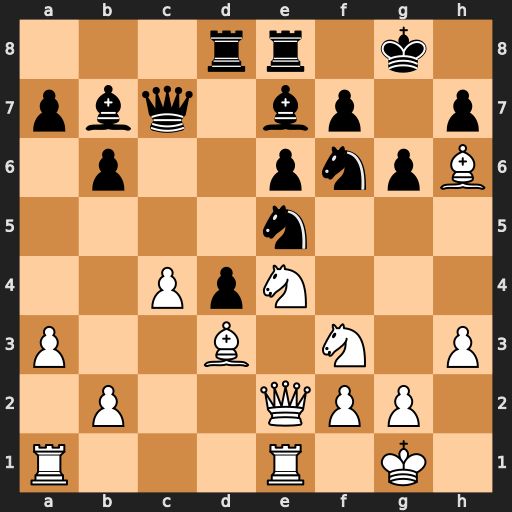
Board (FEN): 3rr1k1/pbq1bp1p/1p2pnpB/4n3/2PpN3/P2B1N1P/1P2QPP1/R3R1K1
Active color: w
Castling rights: -
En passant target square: -
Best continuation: Nxf6+ Bxf6 Nxe5 Bxe5 Qxe5 Qxe5 Rxe5